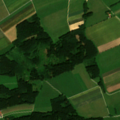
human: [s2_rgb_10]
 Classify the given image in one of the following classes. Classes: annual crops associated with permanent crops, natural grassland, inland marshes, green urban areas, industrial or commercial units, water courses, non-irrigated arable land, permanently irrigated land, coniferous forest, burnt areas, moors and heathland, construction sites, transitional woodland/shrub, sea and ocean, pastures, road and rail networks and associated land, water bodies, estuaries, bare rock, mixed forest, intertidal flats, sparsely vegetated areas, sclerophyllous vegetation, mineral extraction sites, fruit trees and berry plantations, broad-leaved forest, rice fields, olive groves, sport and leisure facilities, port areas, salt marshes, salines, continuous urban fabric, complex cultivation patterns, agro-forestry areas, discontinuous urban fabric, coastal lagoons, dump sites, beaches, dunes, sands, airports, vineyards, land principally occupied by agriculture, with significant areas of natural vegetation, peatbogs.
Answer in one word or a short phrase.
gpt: non-irrigated arable land, pastures, complex cultivation patterns, coniferous forest